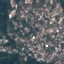
Label: Residential